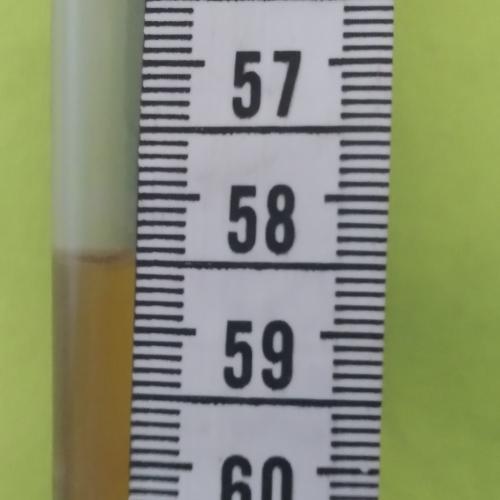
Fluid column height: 58.5 cm